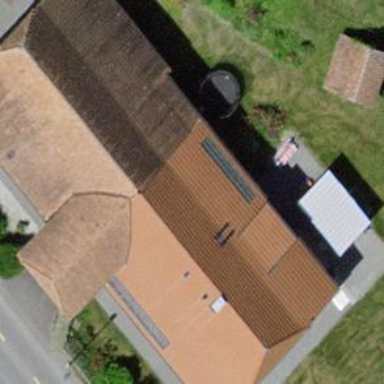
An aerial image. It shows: Farm building.